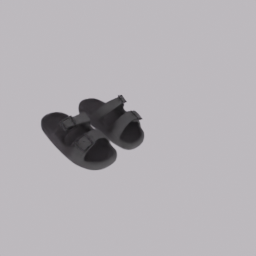
Label: people